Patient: sex M, age 72
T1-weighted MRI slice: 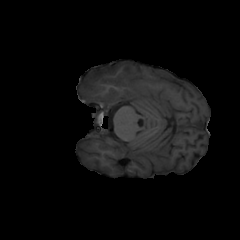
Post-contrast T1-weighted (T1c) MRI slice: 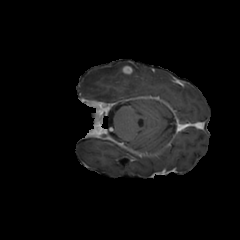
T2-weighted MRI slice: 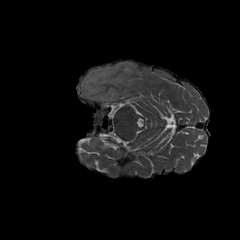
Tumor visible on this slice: yes
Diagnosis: Glioblastoma, IDH-wildtype
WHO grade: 4